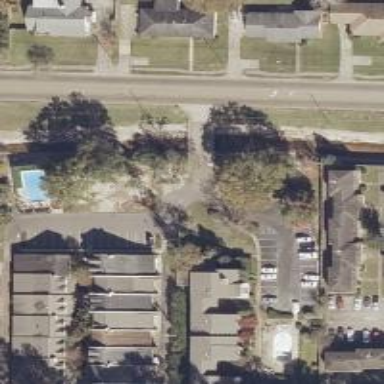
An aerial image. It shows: Condominium in residential area.